Question: I'm writing code that will execute a series of test steps, these test steps will align to test steps manually captured in a test case, here is an example:

The above screenshot shows 3 steps for a sample test case (This is viewed using Microsoft Test Manager).
Now the code that runs this looks something like this: (Pay attention to the try/catch mechanism which allows the test to fail on a particular step) :
'''
[TestMethod]
public void LinksPageOpensFromClick()
{
int step = 0;
try
{
step++;
// Code to Open the page
}
catch (Exception ex )
{
Assert.Fail(AppManager.RaiseError(step, "Open the page", ex));
}
try
{
step++;
// Code to Click links button
}
catch (Exception ex)
{
Assert.Fail(AppManager.RaiseError(step, "Click links button", ex));
}
try
{
step++;
// Code to Assert links page opened
}
catch (Exception ex)
{
Assert.Fail(AppManager.RaiseError(step, "Assert links page opened ", ex));
}
}
'''
First observation is, I used to just hard code in the value of step like this:
'''
Assert.Fail(AppManager.RaiseError(3, "Assert links page opened ", ex));
'''
But this means that should the test change later, and test steps added or reordered, it means manually changing a vast number of steps.
Having steps as an incremented variable too isn't ideal, firstly it's not exactly elegant, and it's too error prone if you forget to increment the step. In addition you can't pattern scan the code and see what step you're on without adding additional comments.
What I'm really looking for is a solution like this:
'''
[StepDesc="Assert links page opened"]
Step
{
// Code to exec
}
Error (Exception ex)
{
Assert.Fail(AppManager.RaiseError(Step.Count, Step.Desc, ex));
}
'''
Failing that, a cleaner way to increment step count or make it more dynamic without having to manually increment it.
Also if C# cannot handle this, perhaps I could put all my front facing test cases in another project which might not be C# but is MSIL compliant?
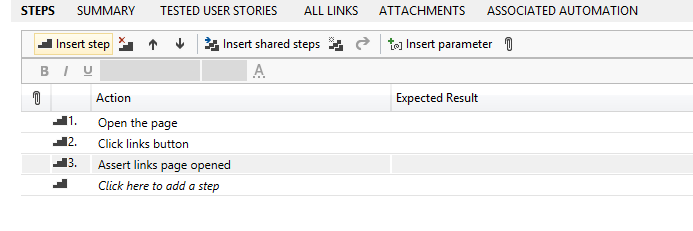
Answer: If the steps are manually implemented (and not e.g. autogenerated from a formal description, in which case <URL>, this is probably how I would do it, as it seems to be the simplest way, and at least if each single step's code is simple, I also find a more readable:
'''
public class Stepper
{
private int StepNumber { get; set; }
public void Step(string description, Action code)
{
StepNumber++;
try
{
code();
}
catch (Exception ex)
{
Assert.Fail(AppManager.RaiseError(StepNumber, description, ex));
}
}
}
'''
Then your test code would look like this:
'''
var stepper = new Stepper();
stepper.Step("Open the page", () => { /* code to open the page */ });
stepper.Step("Click links button", () => { /* code to click links button */ });
// etc.
'''
One thing that may or may not be interesting for you is that you could fairly easily implement a way to create nested steps, e.g. something like
'''
var stepper = new Stepper();
stepper.Step("Foo the bar", () => { /* ... */ });
using (var substep = stepper.SubStep("baz all the quuxs"))
{
substep.Step("baz the first quux", () => { /* ... */ });
substep.Step("baz the second quux", () => { /* ... */ });
}
stepper.Step("cleanup", () => { /* ... */ });
'''